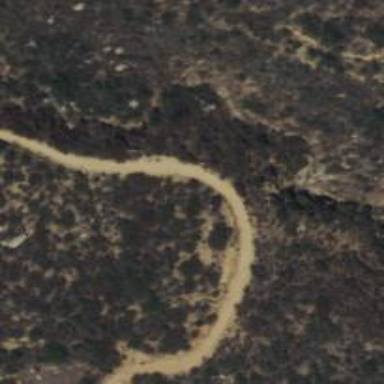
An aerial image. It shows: Track road with grade3 tracktype.